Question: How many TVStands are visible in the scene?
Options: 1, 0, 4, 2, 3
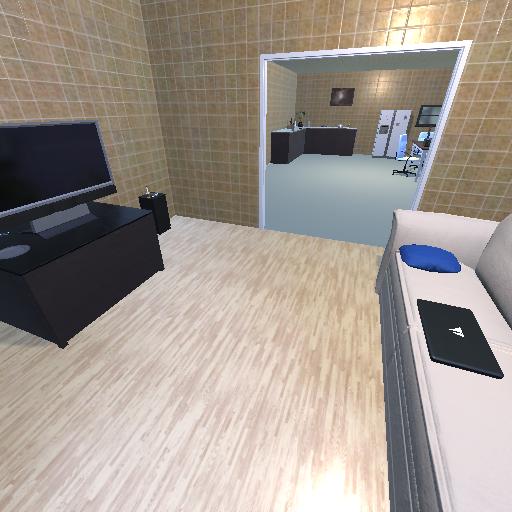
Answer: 1